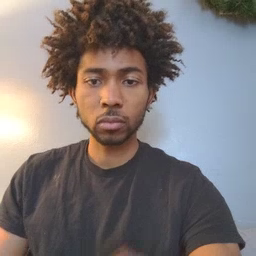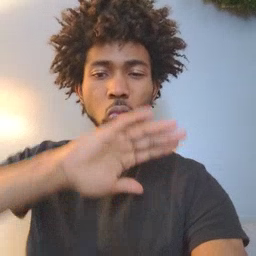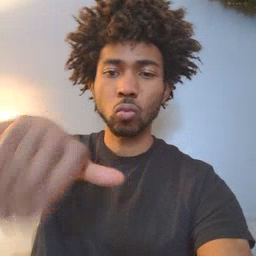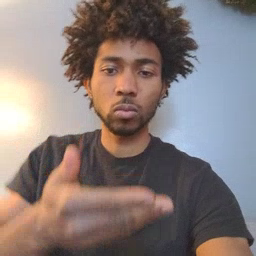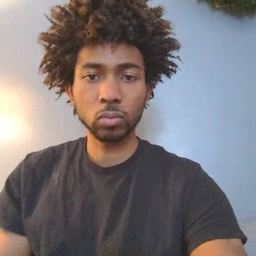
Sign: all